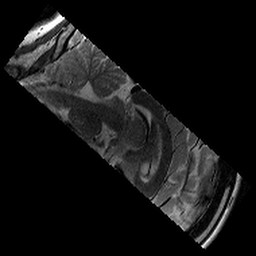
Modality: T2w
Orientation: sagittal
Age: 13
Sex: male
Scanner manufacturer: siemens
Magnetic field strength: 3 T
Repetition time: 8.46 s
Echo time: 0.067 s